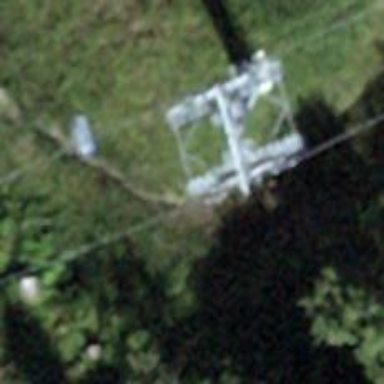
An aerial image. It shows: Pylon used for aerialway.